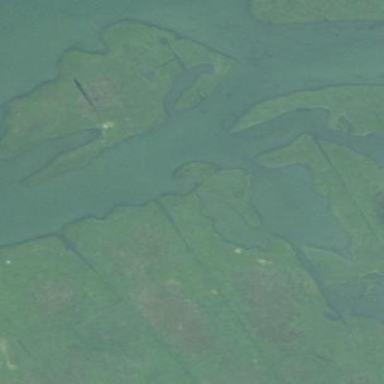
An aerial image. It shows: Saltmarsh wetland area.